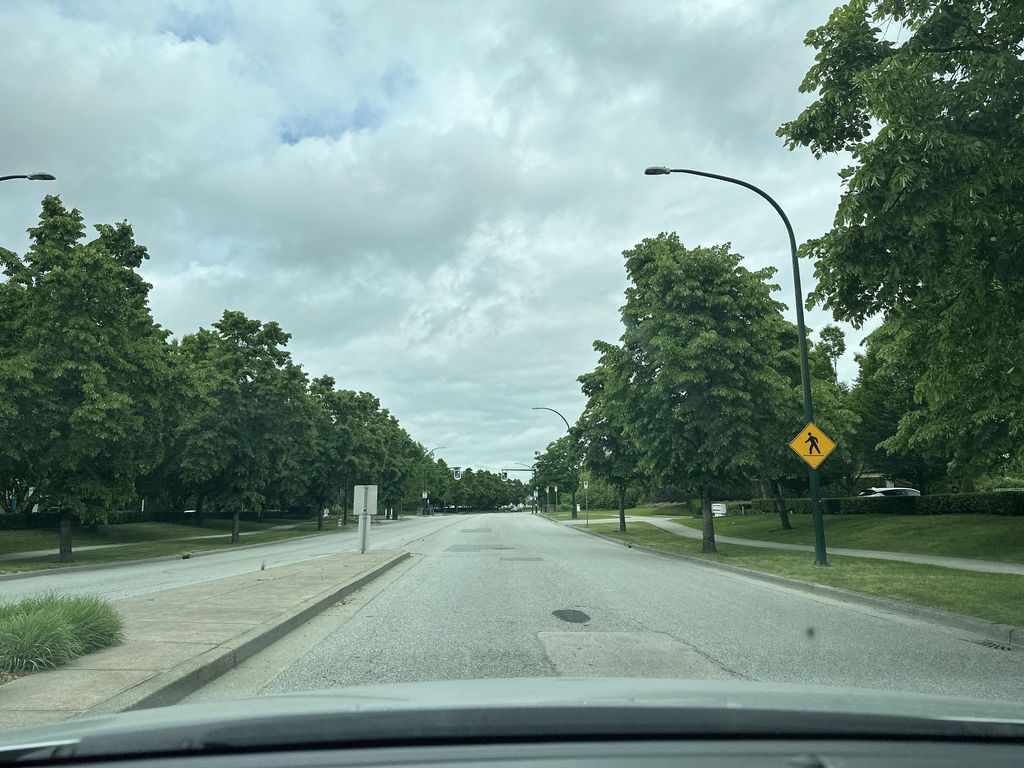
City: vancouver